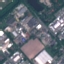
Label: Industrial